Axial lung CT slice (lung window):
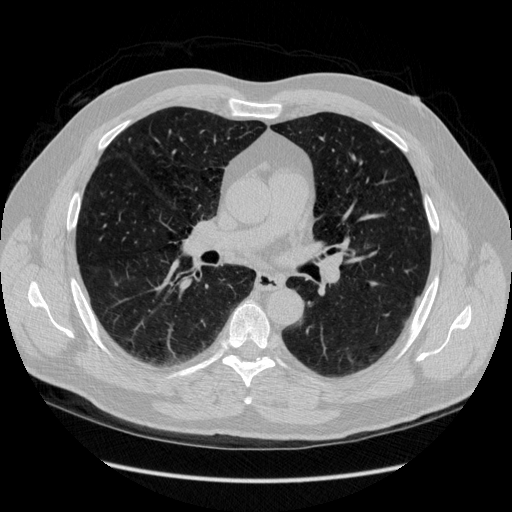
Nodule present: no